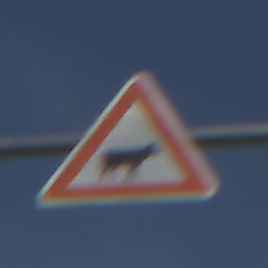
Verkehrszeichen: ViehtriebLinks
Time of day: MorningAfternoon
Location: Outdoor (Nature)
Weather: PartlyCloudy
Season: NotSpecified
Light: Natural